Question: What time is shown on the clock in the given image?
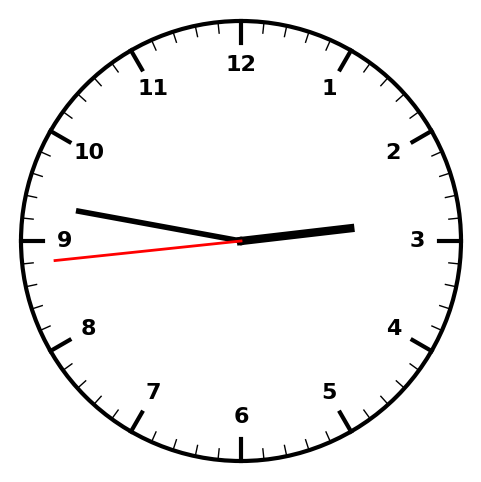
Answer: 02:46:44